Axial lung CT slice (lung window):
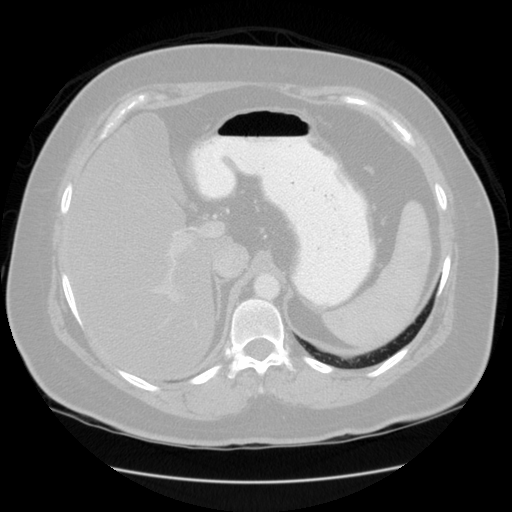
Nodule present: no